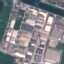
Land use / land cover class: Industrial